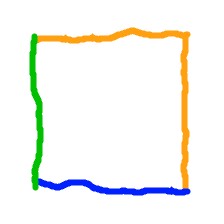
Shape: square